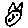
Label: cat